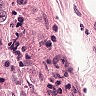
Metastatic tissue present: yes